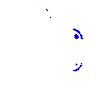
Particle: pion